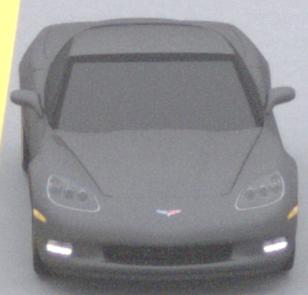
Make: Chevrolet
Model: Corvette Coupé
Detailed model: Corvette (C6) Coupé
Model produced from: 2005/02
Model produced until: 2008/03
Doors: 3
Color: gray
Road condition: dry road
Daytime: midday
Contrast: low contrast